Interaction volume radius: 5 \u00c5
Interaction volume height: 25 \u00c5
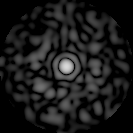
Disorder parameter: 0.8086